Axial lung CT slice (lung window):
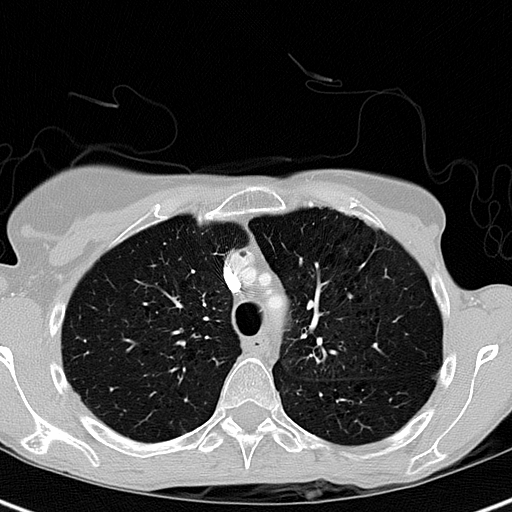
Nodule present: no